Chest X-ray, PA view. Patient: 61 years old, sex F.
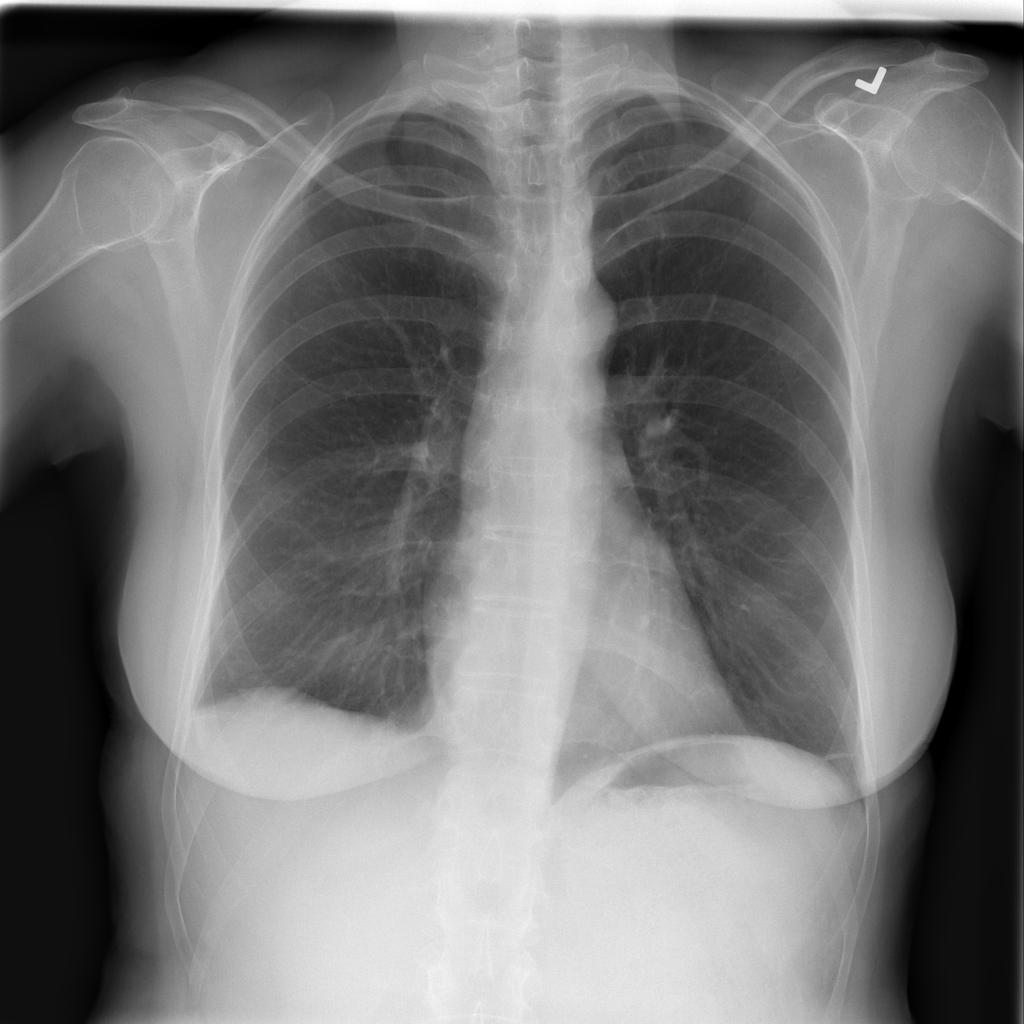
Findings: No Finding